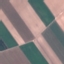
Label: AnnualCrop